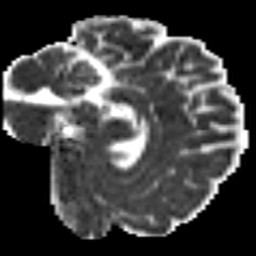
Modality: MD
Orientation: sagittal
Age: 26
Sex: male
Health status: ill
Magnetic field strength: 3 T
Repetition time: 9 s
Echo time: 0.093 s